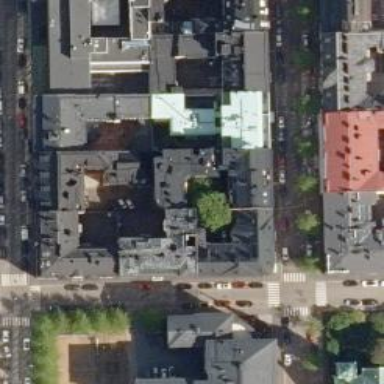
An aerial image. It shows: View of city block.